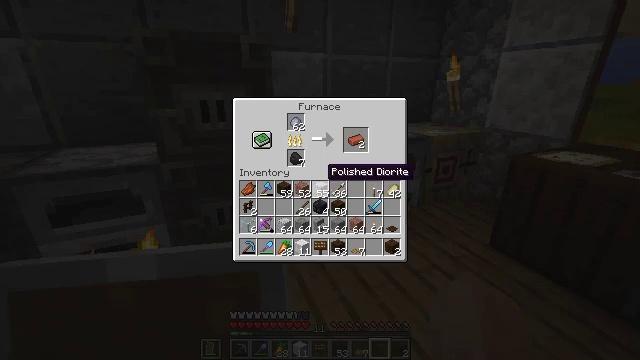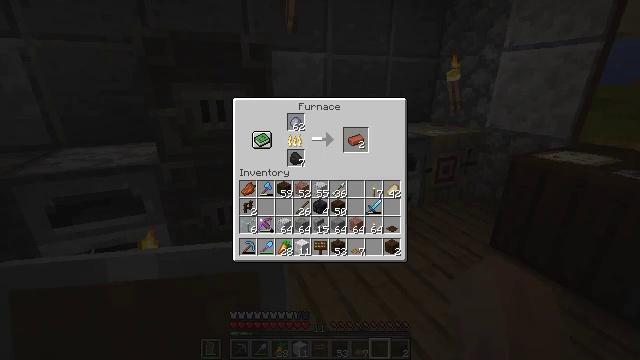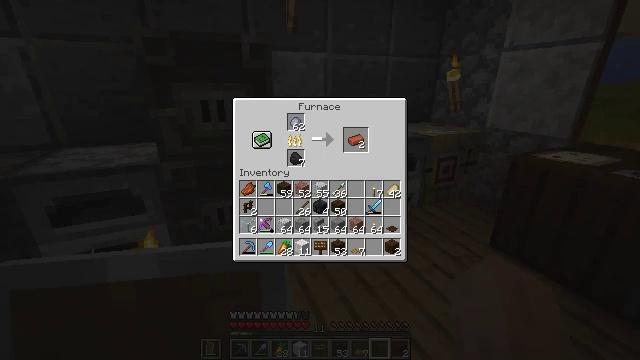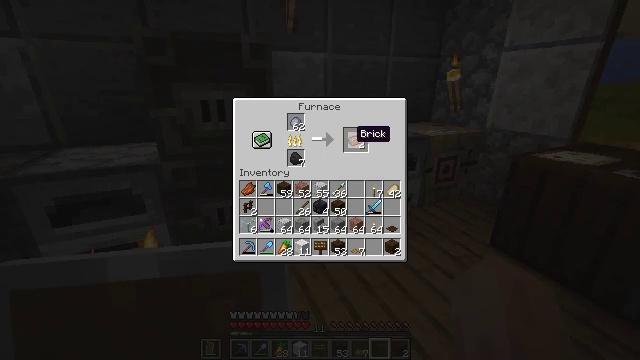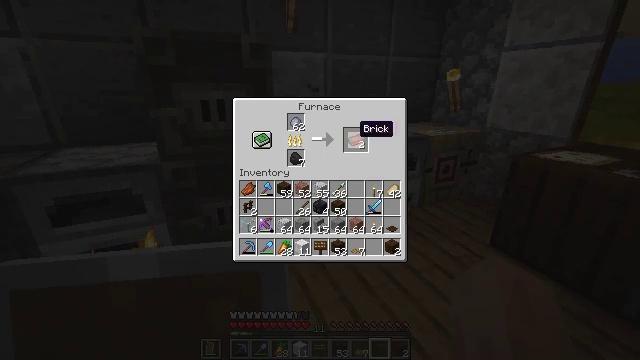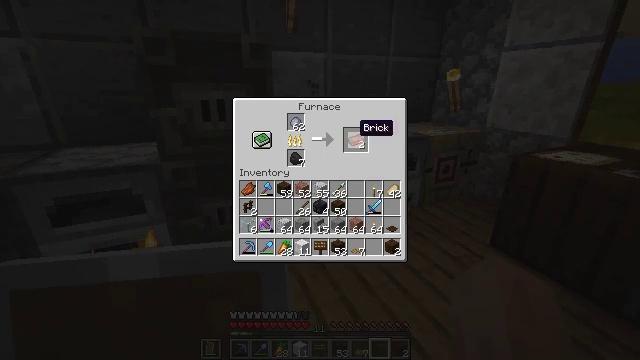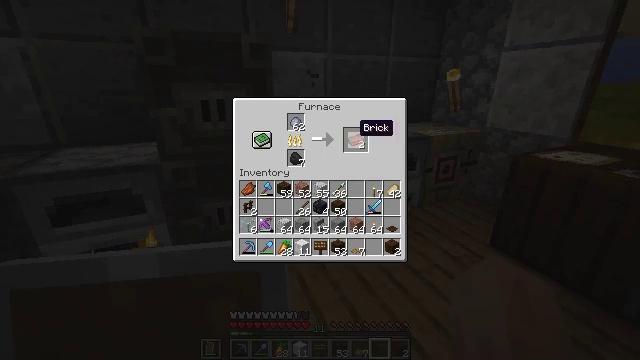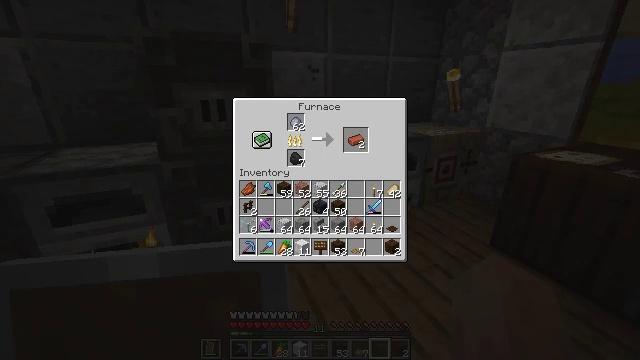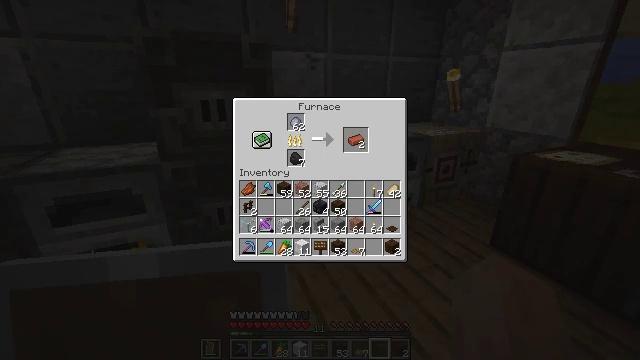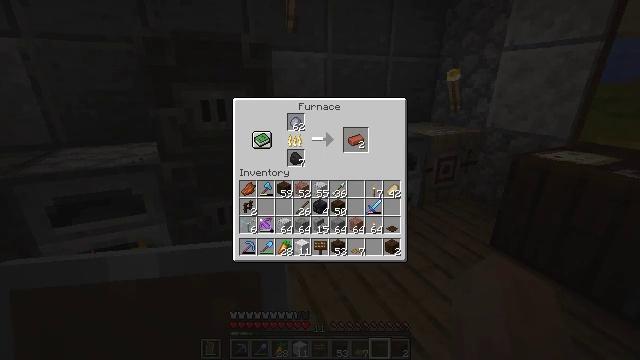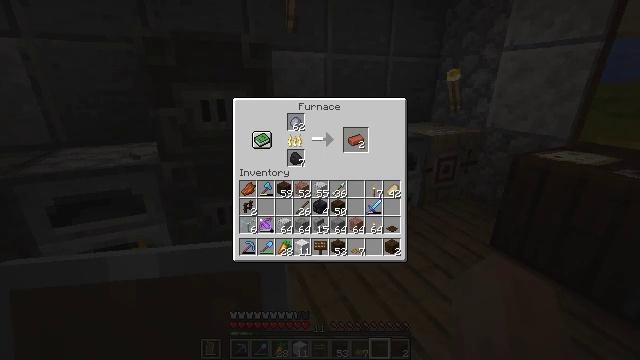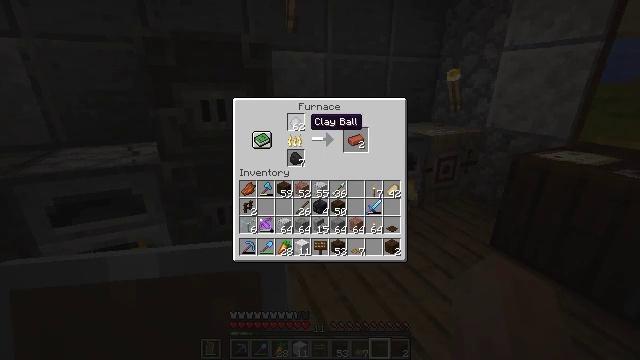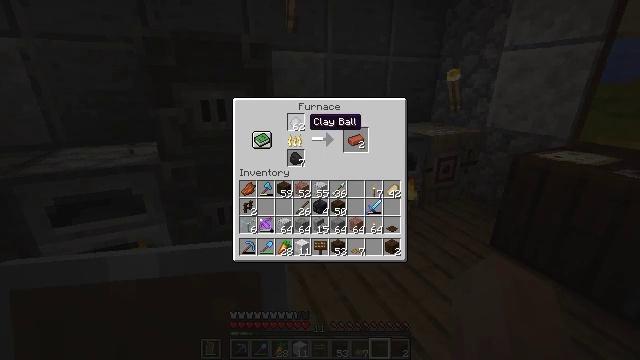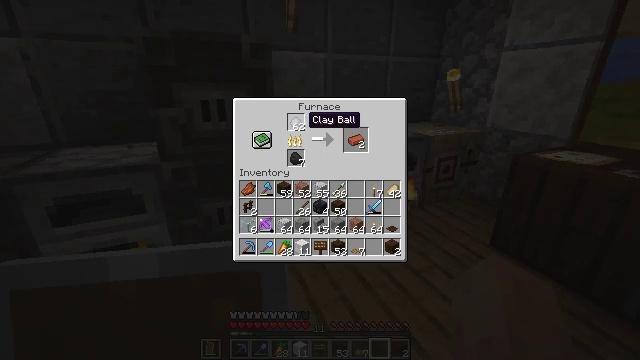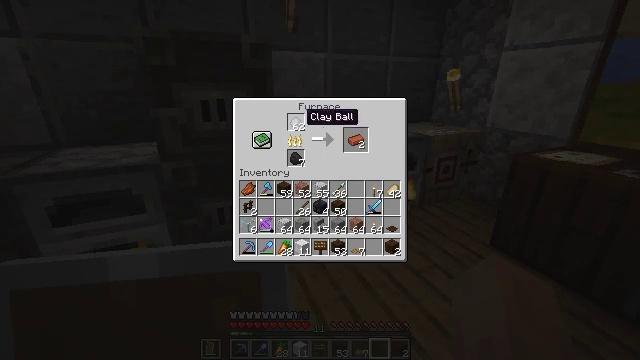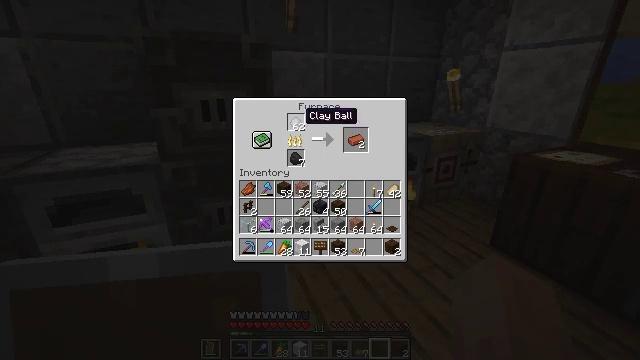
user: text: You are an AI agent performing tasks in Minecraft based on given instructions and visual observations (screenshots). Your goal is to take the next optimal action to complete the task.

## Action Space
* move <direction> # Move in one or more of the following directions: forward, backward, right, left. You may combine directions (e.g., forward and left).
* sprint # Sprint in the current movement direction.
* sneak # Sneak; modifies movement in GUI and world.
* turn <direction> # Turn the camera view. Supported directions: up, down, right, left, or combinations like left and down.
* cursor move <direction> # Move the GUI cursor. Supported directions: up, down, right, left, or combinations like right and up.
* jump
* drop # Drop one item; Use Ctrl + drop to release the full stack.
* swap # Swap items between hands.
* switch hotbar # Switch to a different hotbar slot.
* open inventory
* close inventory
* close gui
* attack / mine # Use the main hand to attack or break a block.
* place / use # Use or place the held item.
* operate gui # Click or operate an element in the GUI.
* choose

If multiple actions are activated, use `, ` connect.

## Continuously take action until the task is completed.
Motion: motion action
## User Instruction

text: Mine polished andesite from a structure.
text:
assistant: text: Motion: cursor move right and up
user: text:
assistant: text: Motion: cursor move right and up
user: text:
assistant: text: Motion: cursor move up
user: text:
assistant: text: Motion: no_op
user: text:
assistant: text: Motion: no_op
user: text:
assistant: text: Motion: no_op
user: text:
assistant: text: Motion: cursor move left
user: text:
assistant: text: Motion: cursor move left
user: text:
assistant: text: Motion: no_op
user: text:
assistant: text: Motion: no_op
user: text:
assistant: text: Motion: no_op
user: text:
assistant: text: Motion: no_op
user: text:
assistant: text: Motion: no_op
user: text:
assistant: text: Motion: no_op
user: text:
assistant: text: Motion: no_op
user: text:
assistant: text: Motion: no_op
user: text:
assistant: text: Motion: choose
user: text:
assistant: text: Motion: choose
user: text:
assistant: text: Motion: no_op
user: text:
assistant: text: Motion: cursor move right and down
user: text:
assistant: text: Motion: cursor move right and down
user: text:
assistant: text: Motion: cursor move right and down
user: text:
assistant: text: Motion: no_op
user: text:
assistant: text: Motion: no_op
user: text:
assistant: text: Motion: no_op
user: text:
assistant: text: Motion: no_op
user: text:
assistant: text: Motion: cursor move right
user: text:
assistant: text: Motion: no_op
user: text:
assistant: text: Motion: no_op
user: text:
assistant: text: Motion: no_op